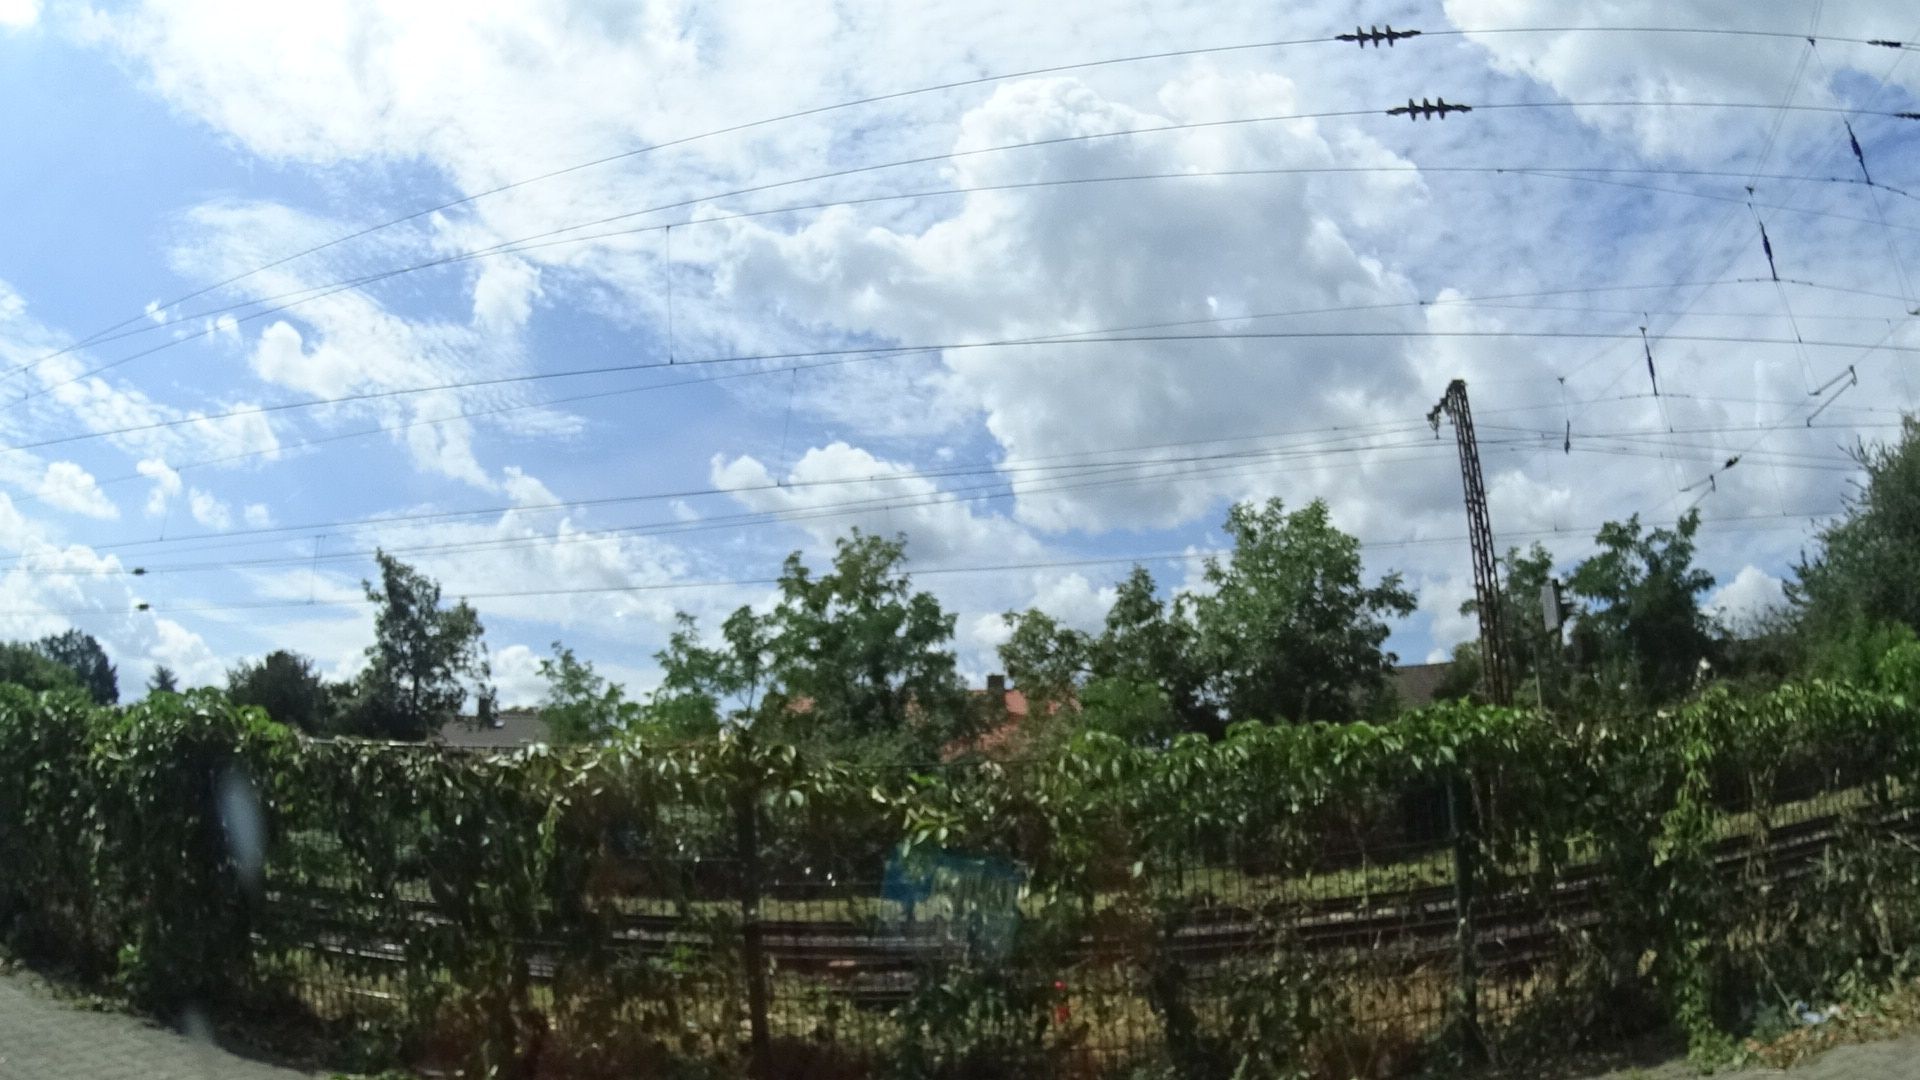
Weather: clear
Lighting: day
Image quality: good
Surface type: fields
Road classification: footway, steps
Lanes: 2
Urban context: urban centre
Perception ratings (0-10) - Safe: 2.06, Lively: 2.16, Beautiful: 8.92, Boring: 6.52, Depressing: 7.36, Wealthy: 7.18